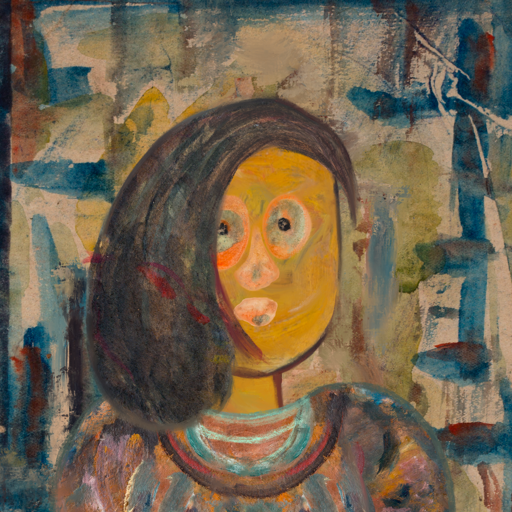
Background: Orphan, Head And Neck Front: After_Raid, Face Front: Childish, Bust: Boggyland, Hair Front: Gypsy_Mother, Head Accessory: Blank, Second Necklace: Blank, Necklace: Blank, Baby: Blank